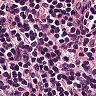
Metastatic tissue present: no